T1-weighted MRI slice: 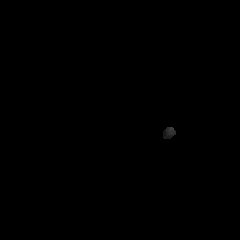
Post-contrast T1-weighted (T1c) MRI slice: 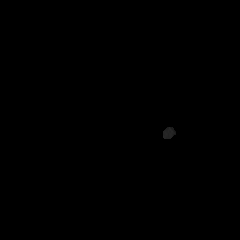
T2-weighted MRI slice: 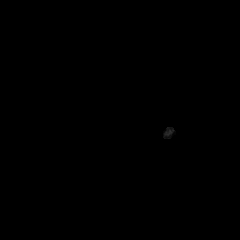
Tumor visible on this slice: no